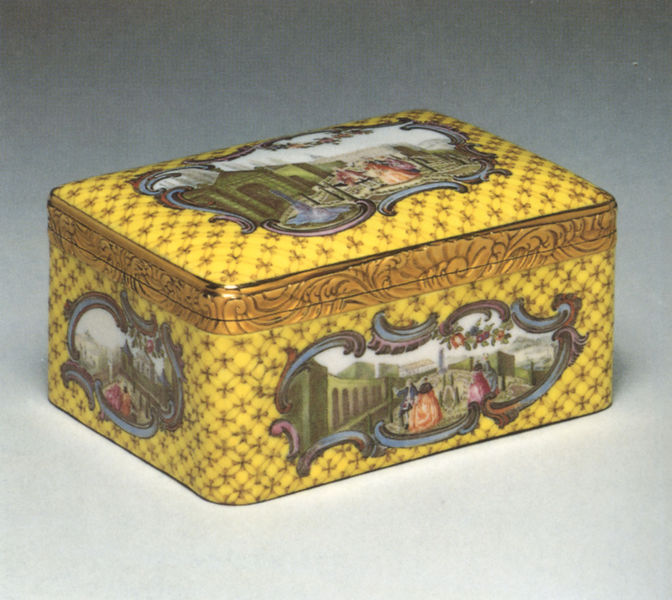
Titel: Tabatiere mit Parkszenen
Institution: Privatbesitz
Schlagwörter: blau, himmel, gelb, grün, blumen, orange, rot, muster, ornament, alt, bild, gold, reich, rosa, garten, bilder, hecke, könig, verzierung, metall, foto, kiste, schachtel, photo, gegenstand, kästchen, box, schalte